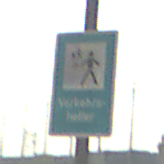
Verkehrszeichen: Verkehrshelfer
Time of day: MorningAfternoon
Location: Outdoor (Suburban)
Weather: Clear
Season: NotSpecified
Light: Natural